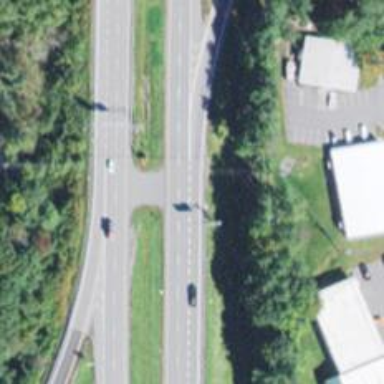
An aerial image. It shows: Motorway junction.